A bearing vibration time series has been folded into this square grayscale image, one row per segment of consecutive samples. What is the most likely bearing condition (normal, inner_race, outer_race, ball)?
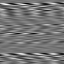
Answer: outer_race